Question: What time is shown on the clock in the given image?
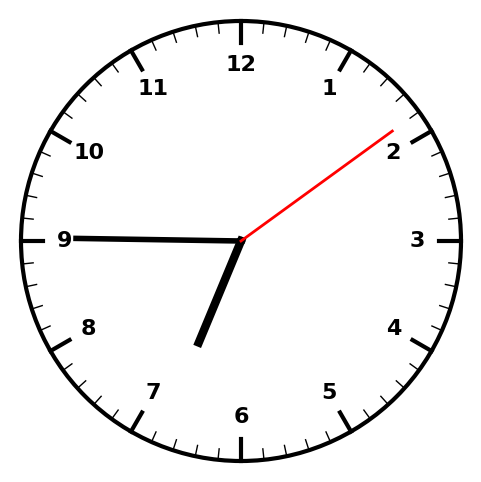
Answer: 06:45:09